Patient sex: M
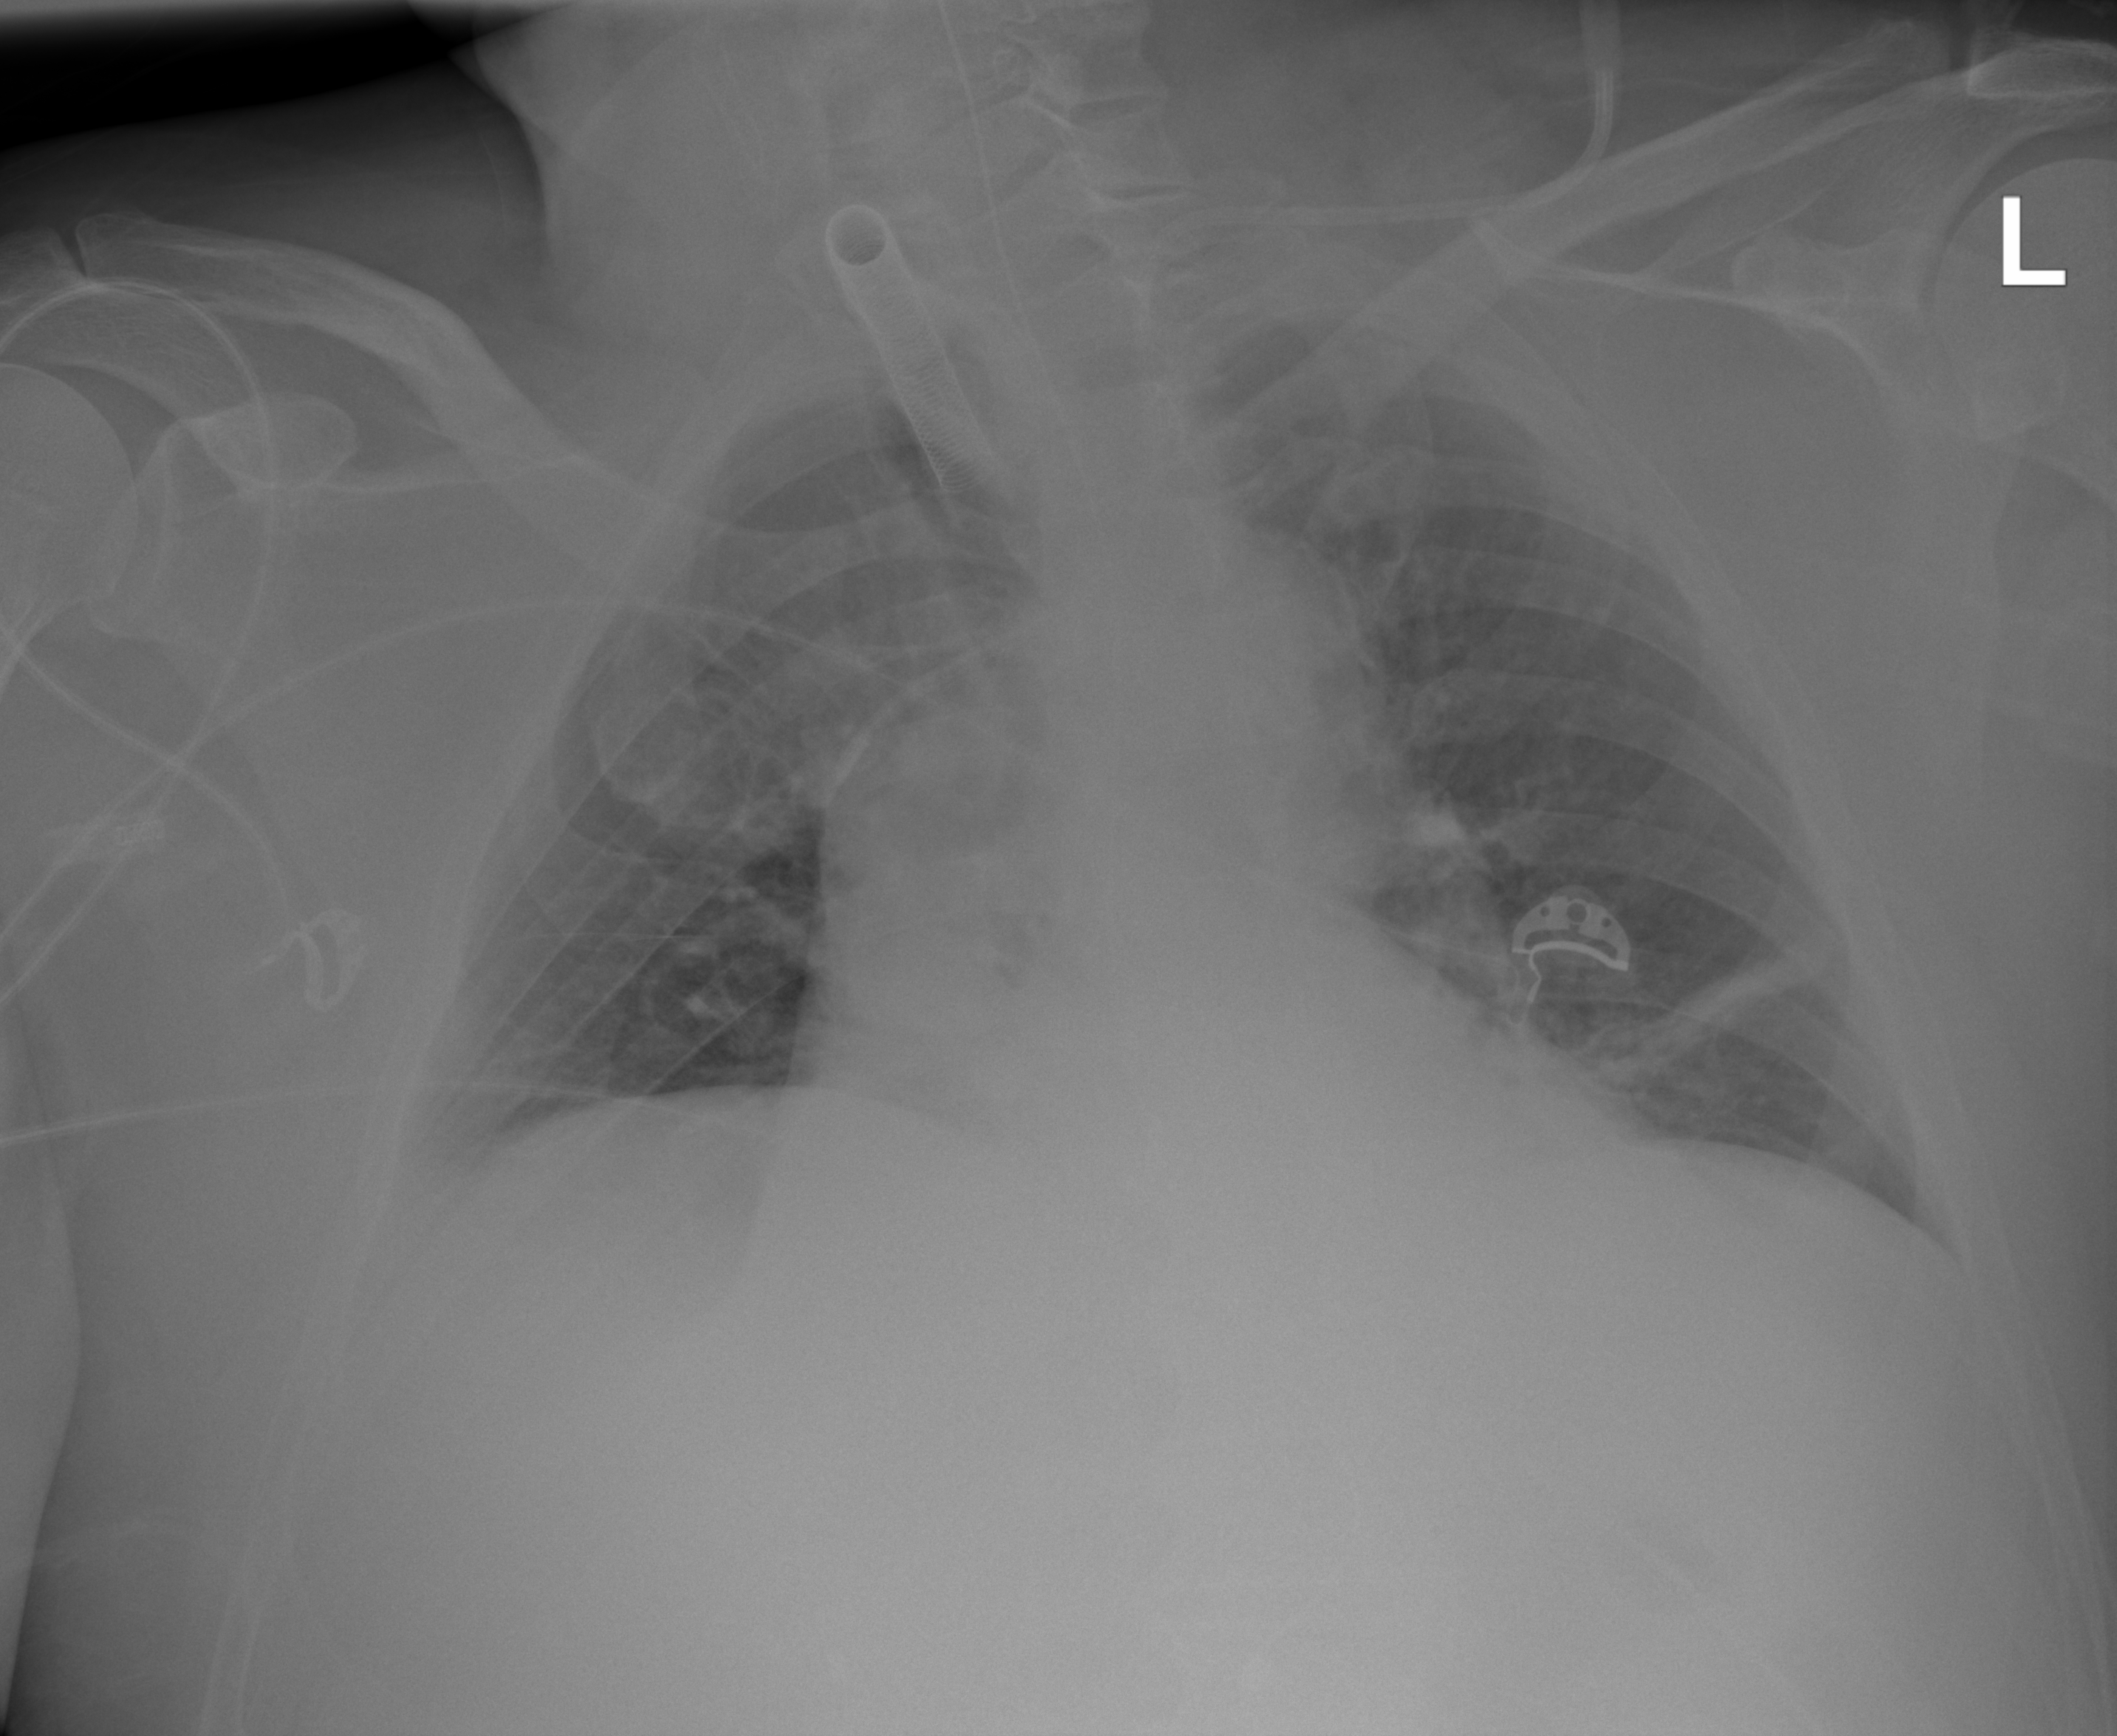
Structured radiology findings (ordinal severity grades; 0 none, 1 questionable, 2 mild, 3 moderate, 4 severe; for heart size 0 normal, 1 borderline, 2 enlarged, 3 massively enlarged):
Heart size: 2
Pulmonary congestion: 0
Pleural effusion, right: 0
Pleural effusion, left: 0
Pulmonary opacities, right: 0
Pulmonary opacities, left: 0
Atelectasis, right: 2
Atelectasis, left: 2